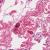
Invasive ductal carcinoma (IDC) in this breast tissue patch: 0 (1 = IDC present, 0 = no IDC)